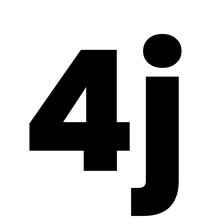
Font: Poppins-ExtraBold